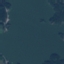
Land use / land cover class: SeaLake